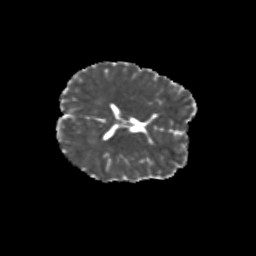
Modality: MD
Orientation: axial
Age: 12
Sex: male
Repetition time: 9.5 s
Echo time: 0.089 s